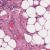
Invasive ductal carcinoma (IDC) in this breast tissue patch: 1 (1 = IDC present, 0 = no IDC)